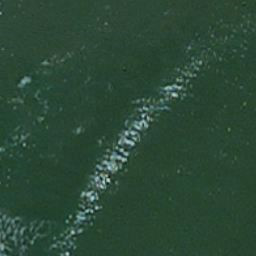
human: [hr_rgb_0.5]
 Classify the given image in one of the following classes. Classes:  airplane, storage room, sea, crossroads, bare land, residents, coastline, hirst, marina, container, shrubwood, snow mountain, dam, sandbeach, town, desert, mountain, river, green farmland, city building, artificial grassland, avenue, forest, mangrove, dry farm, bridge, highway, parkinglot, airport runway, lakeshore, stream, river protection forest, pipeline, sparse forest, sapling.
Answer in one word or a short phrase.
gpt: sea